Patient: sex M, age 57
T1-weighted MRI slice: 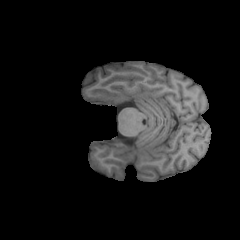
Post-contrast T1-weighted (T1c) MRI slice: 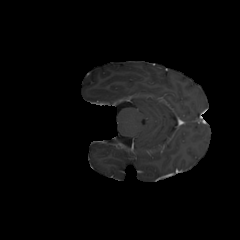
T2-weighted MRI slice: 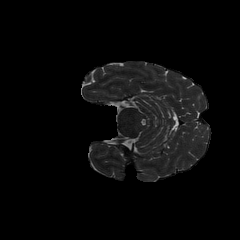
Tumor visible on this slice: no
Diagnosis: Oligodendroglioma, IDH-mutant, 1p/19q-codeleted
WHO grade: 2